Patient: sex F, age 57
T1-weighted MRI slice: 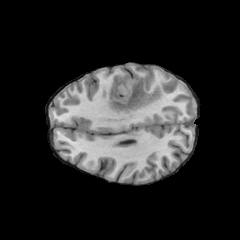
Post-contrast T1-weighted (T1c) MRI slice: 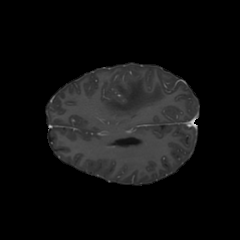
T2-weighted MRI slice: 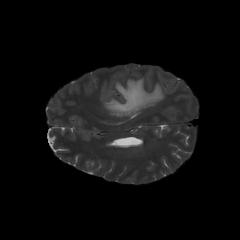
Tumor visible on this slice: yes
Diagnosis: Glioblastoma, IDH-wildtype
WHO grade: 4